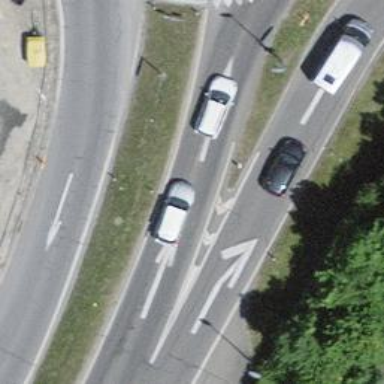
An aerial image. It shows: Asphalt trunk link road.